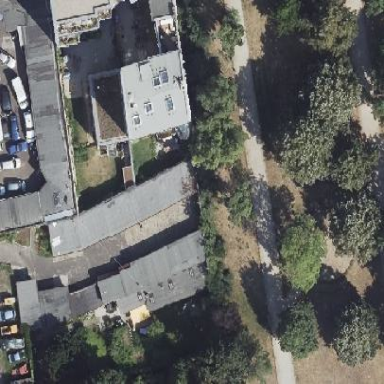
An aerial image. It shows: Group of garages.